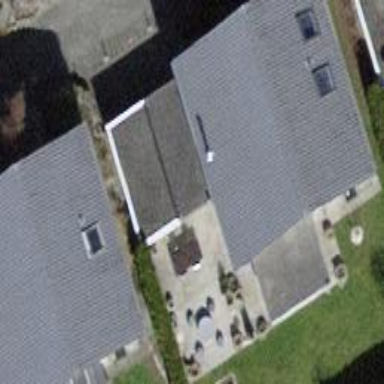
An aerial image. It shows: Building with tiled roof.